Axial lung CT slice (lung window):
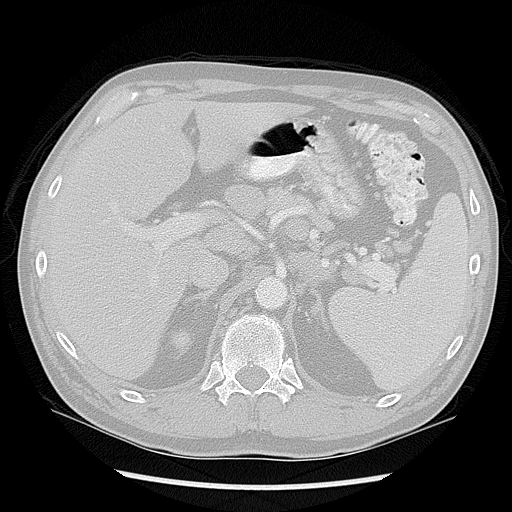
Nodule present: no